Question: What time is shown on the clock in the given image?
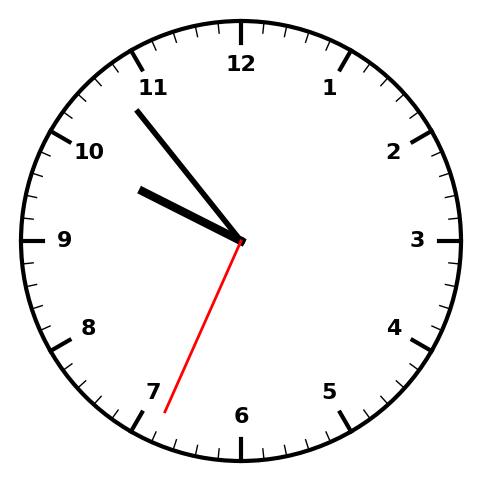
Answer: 09:53:34